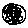
Label: moon